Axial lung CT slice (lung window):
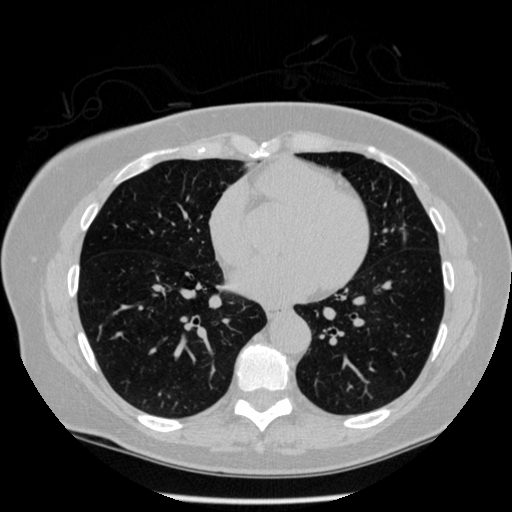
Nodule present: no